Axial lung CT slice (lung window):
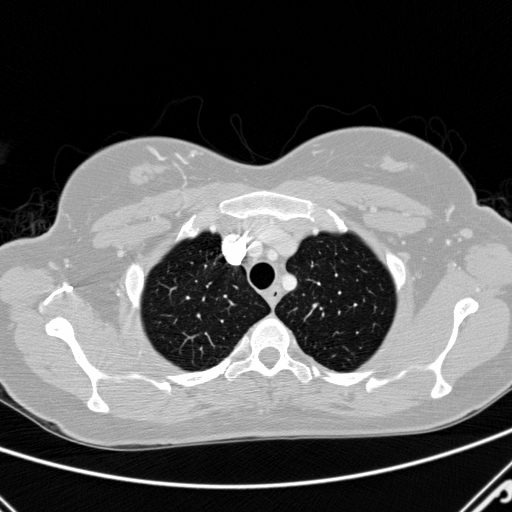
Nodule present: no